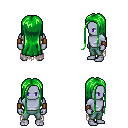
a pixel art fantasy rpg character, male body template, dark elf, purple skin, gray tattered cape, teal pants, green extra-long hairstyle, leather bracers, four views (front, back, left, right), 2x2 character sprite sheet, small pixel art, hard edges, no anti-aliasing